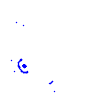
Particle: proton